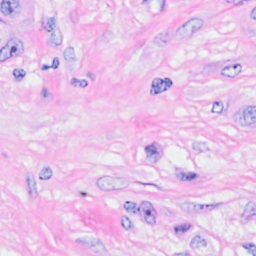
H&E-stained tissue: Breast